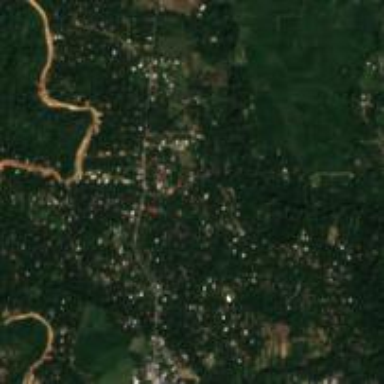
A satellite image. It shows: Small settlement known as hamlet.